Field crop: maize
Growth stage: 2
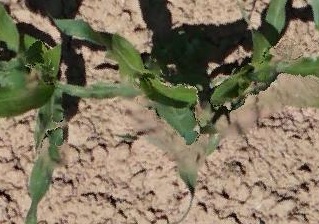
Species: maize